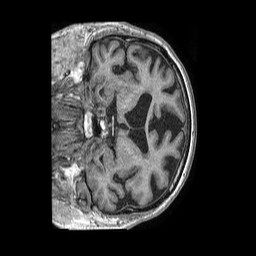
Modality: T1w
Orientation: coronal
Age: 77
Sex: male
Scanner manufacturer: philips
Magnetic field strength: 1.5 T
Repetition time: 0.007779 s
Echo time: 0.003637 s